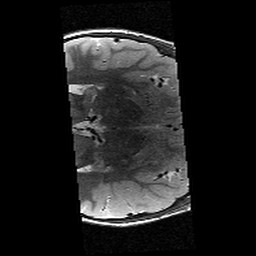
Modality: T2w
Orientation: axial
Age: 10
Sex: female
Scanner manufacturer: siemens
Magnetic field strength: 3 T
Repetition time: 9.23 s
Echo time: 0.067 s